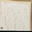
Piece: xx